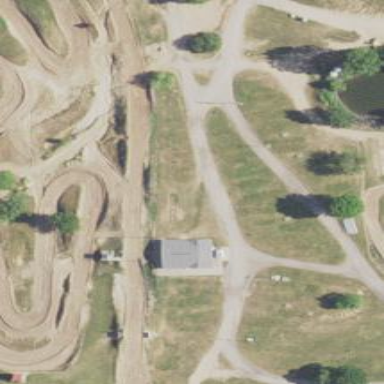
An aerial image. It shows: Motocross raceway with dirt surface.